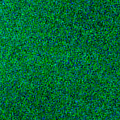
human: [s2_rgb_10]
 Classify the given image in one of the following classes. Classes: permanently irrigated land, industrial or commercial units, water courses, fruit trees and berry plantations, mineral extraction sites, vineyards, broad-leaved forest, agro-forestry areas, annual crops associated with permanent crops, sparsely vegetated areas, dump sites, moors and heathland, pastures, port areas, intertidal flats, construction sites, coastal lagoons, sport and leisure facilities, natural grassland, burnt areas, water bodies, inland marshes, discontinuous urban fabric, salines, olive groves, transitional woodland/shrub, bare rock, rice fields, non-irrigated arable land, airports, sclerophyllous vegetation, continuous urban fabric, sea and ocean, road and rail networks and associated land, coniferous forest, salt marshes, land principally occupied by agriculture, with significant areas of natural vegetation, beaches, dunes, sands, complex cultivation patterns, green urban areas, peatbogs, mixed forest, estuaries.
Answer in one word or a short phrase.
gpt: sea and ocean